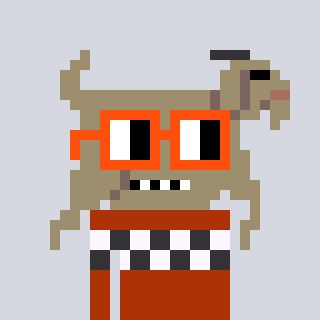
a pixel art character with square orange glasses, a goat-shaped head and a hotbrown-colored body on a cool background